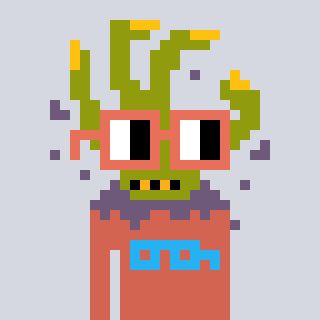
a pixel art character with square orange glasses, a zombie-hand-shaped head and a peachy-colored body on a cool background